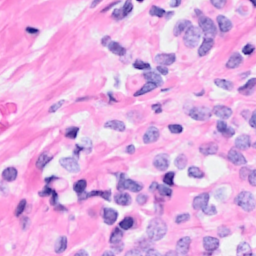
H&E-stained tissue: Breast